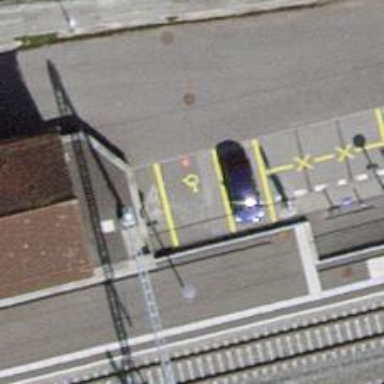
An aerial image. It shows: Parking space designated for disabled individuals.